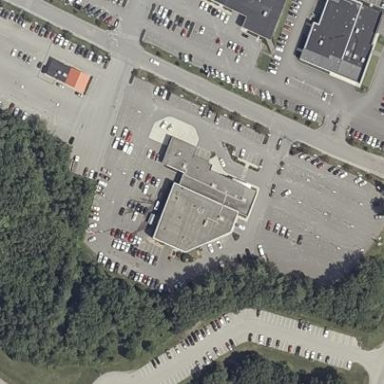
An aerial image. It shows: Car shop building.